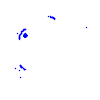
Particle: kaon